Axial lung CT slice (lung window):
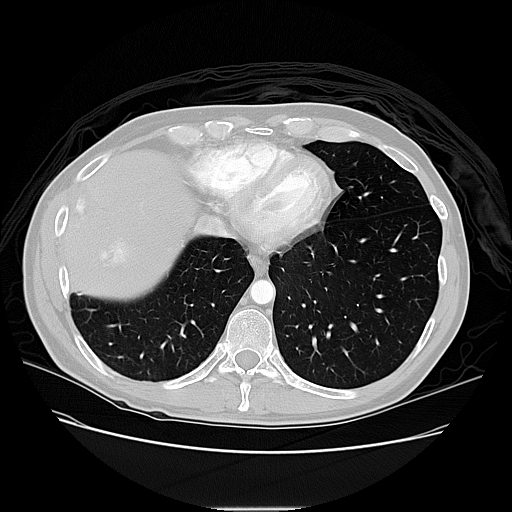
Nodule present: no